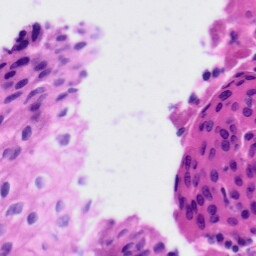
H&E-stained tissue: Tonsil